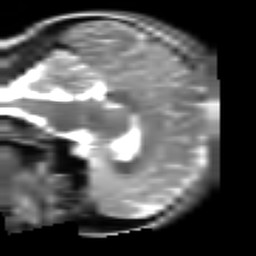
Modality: T2w
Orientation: sagittal